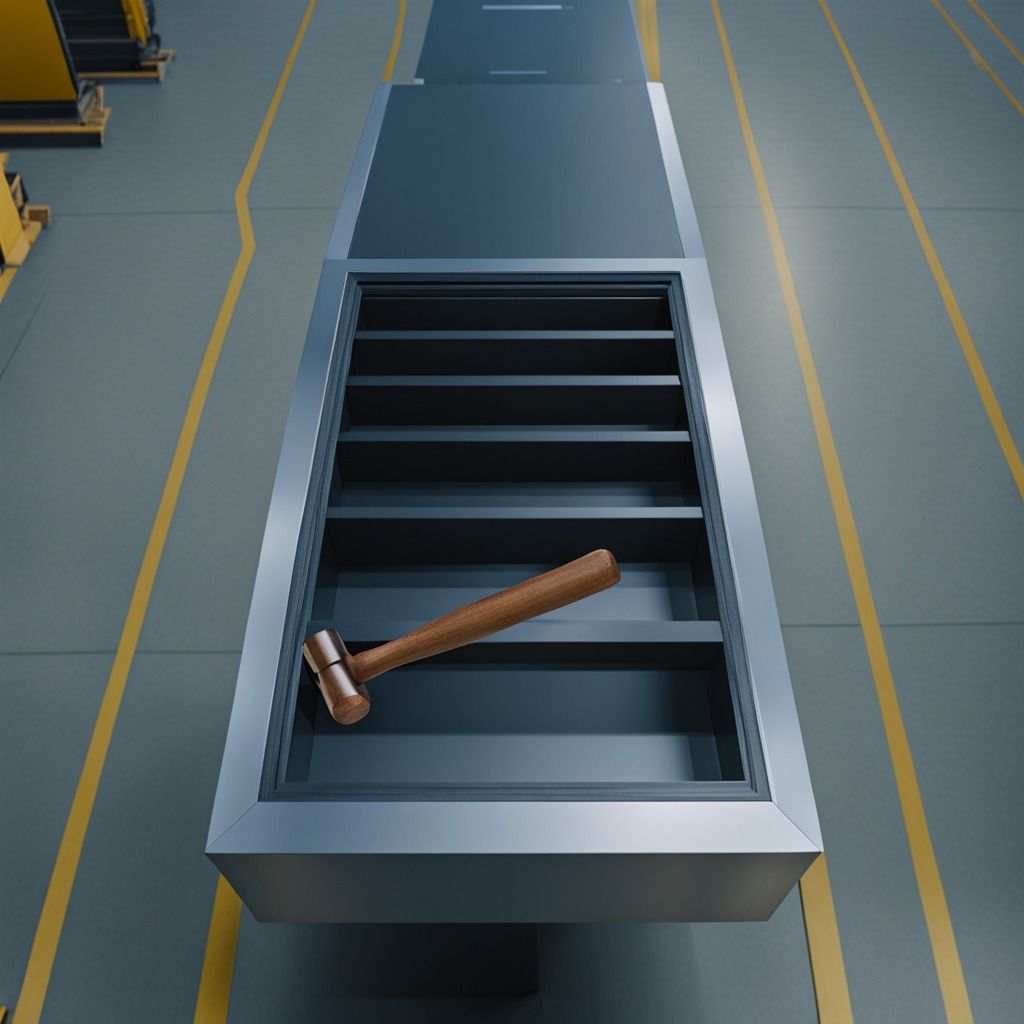
A hammer lies on the surface of the toolbox in the airplane hangar workshop.